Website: macys
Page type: customer-info-address
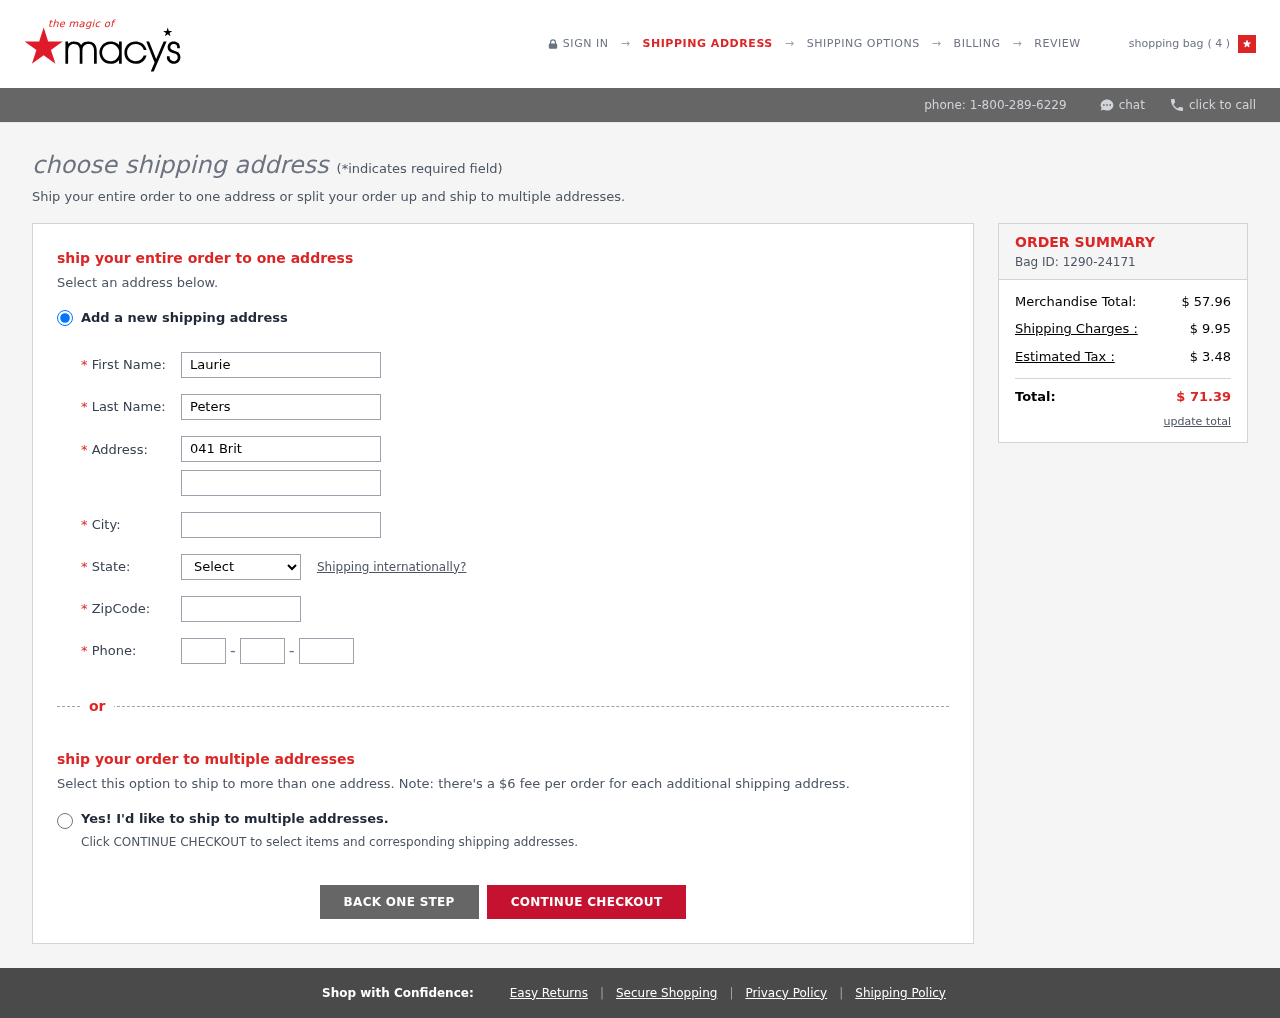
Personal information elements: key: PII_CITY
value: North Royshire
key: PII_FIRSTNAME
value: Laurie
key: PII_LASTNAME
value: Peters
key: PII_PHONE_AREA
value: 696
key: PII_PHONE_PREFIX
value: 779
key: PII_PHONE_SUFFIX
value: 7303
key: PII_POSTCODE
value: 04488
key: PII_STATE_ABBR
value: ID
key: PII_STREET
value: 041 Brittney Branch Apt. 501
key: PII_STREET2
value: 44302 Park Stravenue Suite 184
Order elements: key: ORDER_NUM_ITEMS
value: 4
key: ORDER_ID
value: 1290-24171
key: ORDER_SUBTOTAL
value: $ 57.96
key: ORDER_SHIPPING_COST
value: $ 9.95
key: ORDER_TAX
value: $ 3.48
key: ORDER_TOTAL
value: $ 71.39